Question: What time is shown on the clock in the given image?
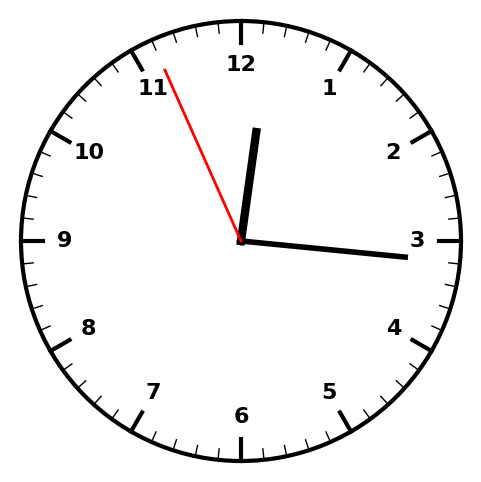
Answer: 12:15:56